Question: I am having a code like below . I am reading a JSON URL and echo some items with some if conditions. I am in need to re echo the selected items in JSON format.
'''
<?php
// Array of trains to list
//Arrival train list
$trainNumbers = array(
9021,11077
);
$json = file_get_contents('myURL.json');
$trainData = json_decode($json, true);
foreach ($trainData[0] as $train) {
$trainNumber = $train[0][0];
if (in_array($trainNumber, $trainNumbers)) {
$fields = array(
'train_no',
'train_name',
'dep_date',
'dep_station',
'dep_log',
'dep_lat',
'arr_station',
'delay_time',
'new_lat',
'new_long',
'new_station',
'new_station_name',
'time_delay',
'station_left'
);
foreach ($train[0] as $i => $dataField) {
echo $fields[$i] . " - {$dataField}
";
$trains[$trainNumber][$fields[$i]] = $datafield;
}
echo "
";
}
}
?>
'''
The above code display data like
'''
train_no - 09021
train_name - MUMBAI BANDRA T - JAMMU TAWI Exp (SPL)
dep_date - 2013-05-06
dep_station - BRSQ
dep_log - 28.613196
dep_lat - 77.14046
arr_station - BRAR SQUARE
delay_time - 150
new_lat - 28.659977
new_long - 77.156425
new_station - UMB
new_station_name - AMBALA CANT JN
time_delay - 48
station_left - 67
train_no - 11077
train_name - PUNE - JAMMU TAWI Jhelum Express
dep_date - 2013-05-06
dep_station - HET
dep_log - 26.611628
dep_lat - 77.943449
arr_station - HETAMPUR
delay_time - 56
new_lat - 26.697312
new_long - 77.905769
new_station - DHO
new_station_name - DHAULPUR
time_delay - 44
station_left - 93
'''
How can I echo the output again in JSON format ?
on edit as suggested below
'''
$data[$fields[$i]]= " - {$dataField}
";
echo json_encode($data);
'''
I am getting this error

Here is teh JSON output
<URL>
Actually in this script we have list for 100's trains so I called some of the trains from that.
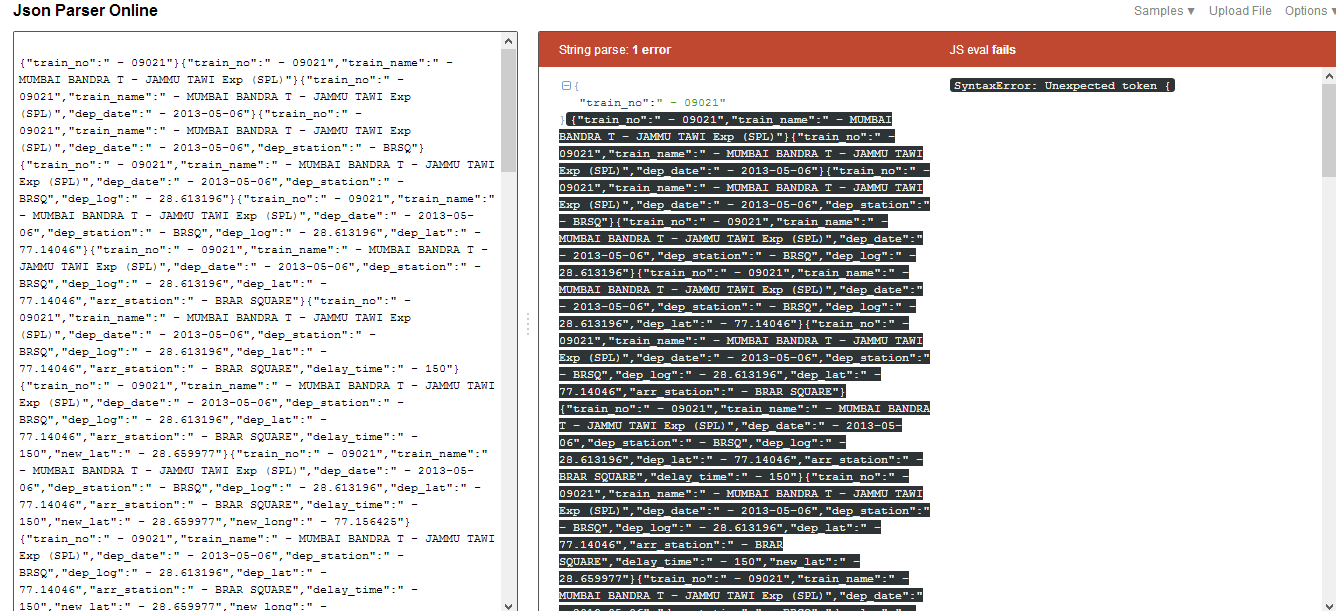
Answer: Currently, your problem is that you are outputting each mapped 'train' as a separate item. In order for the output to represent valid JSON, at a minimum the separate elements should be collected into an array. Here is a slightly modified version of your program:
'''
<?php
// Fields to be translated
$fields = array(
'train_no',
'train_name',
'dep_date',
'dep_station',
'dep_log',
'dep_lat',
'arr_station',
'delay_time',
'new_lat',
'new_long',
'new_station',
'new_station_name',
'time_delay',
'station_left'
);
// Array of trains to list
//Arrival train list
$trainNumbers = array(
9021,11077
);
$json = file_get_contents('myurl.json');
$trainData = json_decode($json, true);
foreach ($trainData[0] as $train) {
$trainNumber = $train[0][0];
if (in_array($trainNumber, $trainNumbers)) {
foreach ($train[0] as $i => $dataField) {
$data[$fields[$i]]= $dataField;
}
$translated[] = $data;
}
}
echo json_encode($translated);
?>
'''
Which outputs (after formatting with <URL>:
'''
[
{
"train_no": "09021",
"train_name": "MUMBAI BANDRA T - JAMMU TAWI Exp (SPL)",
"dep_date": "2013-05-06",
"dep_station": "HUK",
"dep_log": "28.801247",
"dep_lat": "77.102394",
"arr_station": "HOLAMBI KALAN",
"delay_time": "172",
"new_lat": "28.846516",
"new_long": "77.085357",
"new_station": "UMB",
"new_station_name": "AMBALA CANT JN",
"time_delay": 70,
"station_left": 64
},
{
"train_no": "11077",
"train_name": "PUNE - JAMMU TAWI Jhelum Express",
"dep_date": "2013-05-06",
"dep_station": "BHA",
"dep_log": "27.<PHONE>",
"dep_lat": "77.96653748",
"arr_station": "BHANDAI",
"delay_time": "59",
"new_lat": "27.157722",
"new_long": "77.989883",
"new_station": "AGC",
"new_station_name": "AGRA CANTT",
"time_delay": 45,
"station_left": 92
}
]
'''
You could choose to use a different kind of JSON output (for example a root object with each train keyed by name, or whatever else). Just extend the same principle as shown above in order to generate valid JSON.